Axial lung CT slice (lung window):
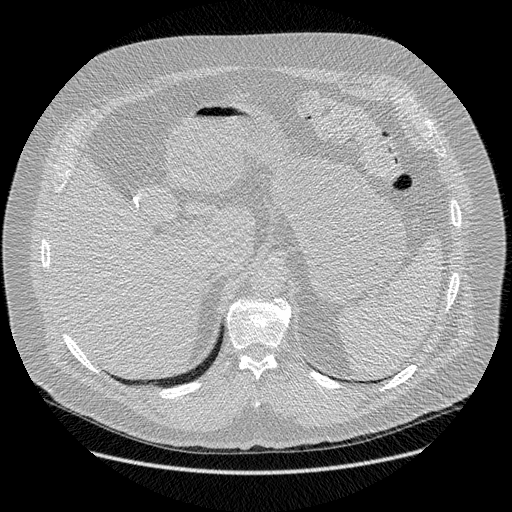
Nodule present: no